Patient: sex M, age 70
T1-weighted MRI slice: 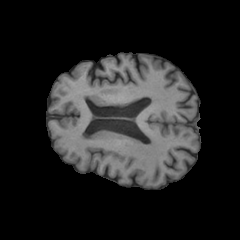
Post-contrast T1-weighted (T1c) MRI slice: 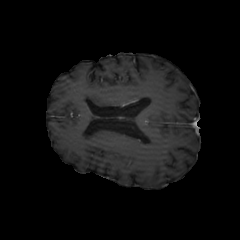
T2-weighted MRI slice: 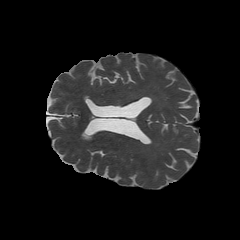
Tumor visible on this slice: no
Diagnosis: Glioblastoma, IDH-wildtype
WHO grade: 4